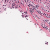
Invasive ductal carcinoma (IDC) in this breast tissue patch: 0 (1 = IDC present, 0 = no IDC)